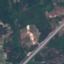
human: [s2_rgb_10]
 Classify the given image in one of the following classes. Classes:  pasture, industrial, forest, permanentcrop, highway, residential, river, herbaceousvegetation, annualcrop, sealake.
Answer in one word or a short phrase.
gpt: Highway